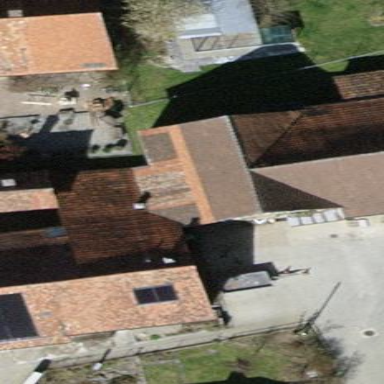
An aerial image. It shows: Gabled roof farm building.